Interaction volume radius: 10 \u00c5
Interaction volume height: 10 \u00c5
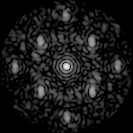
Disorder parameter: 0.437